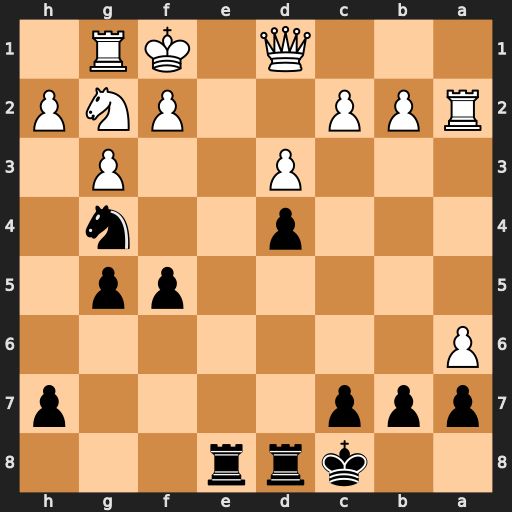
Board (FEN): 2krr3/ppp4p/P7/5pp1/3p2n1/3P2P1/RPP2PNP/3Q1KR1
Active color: b
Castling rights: -
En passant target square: -
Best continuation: Nxh2#